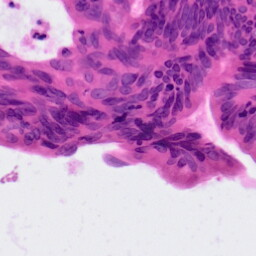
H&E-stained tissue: Colon